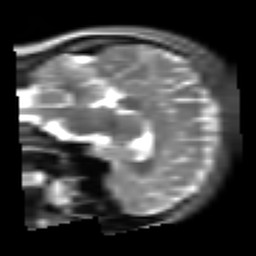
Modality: T2w
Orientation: sagittal